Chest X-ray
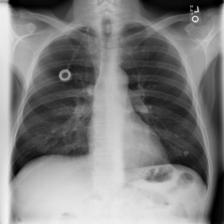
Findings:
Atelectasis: negative
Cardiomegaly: negative
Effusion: negative
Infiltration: negative
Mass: negative
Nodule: negative
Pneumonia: negative
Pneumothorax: negative
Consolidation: negative
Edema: negative
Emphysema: negative
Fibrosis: negative
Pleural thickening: negative
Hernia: negative